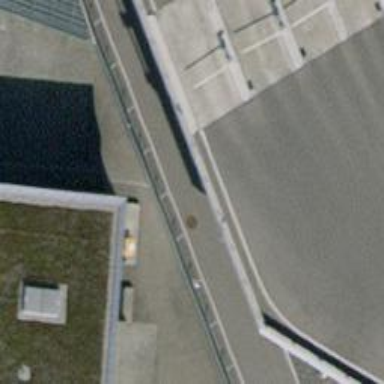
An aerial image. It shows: Asphalt driveway on bridge.